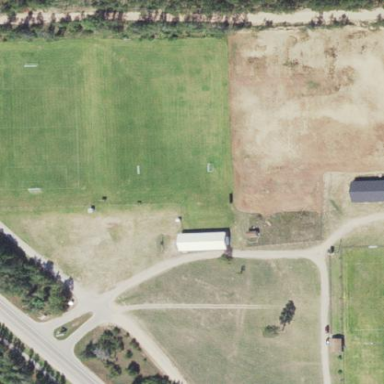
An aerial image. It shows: Soccer pitch designated for leisure and sports activities.